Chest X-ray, AP view. Patient: 34 years old, sex F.
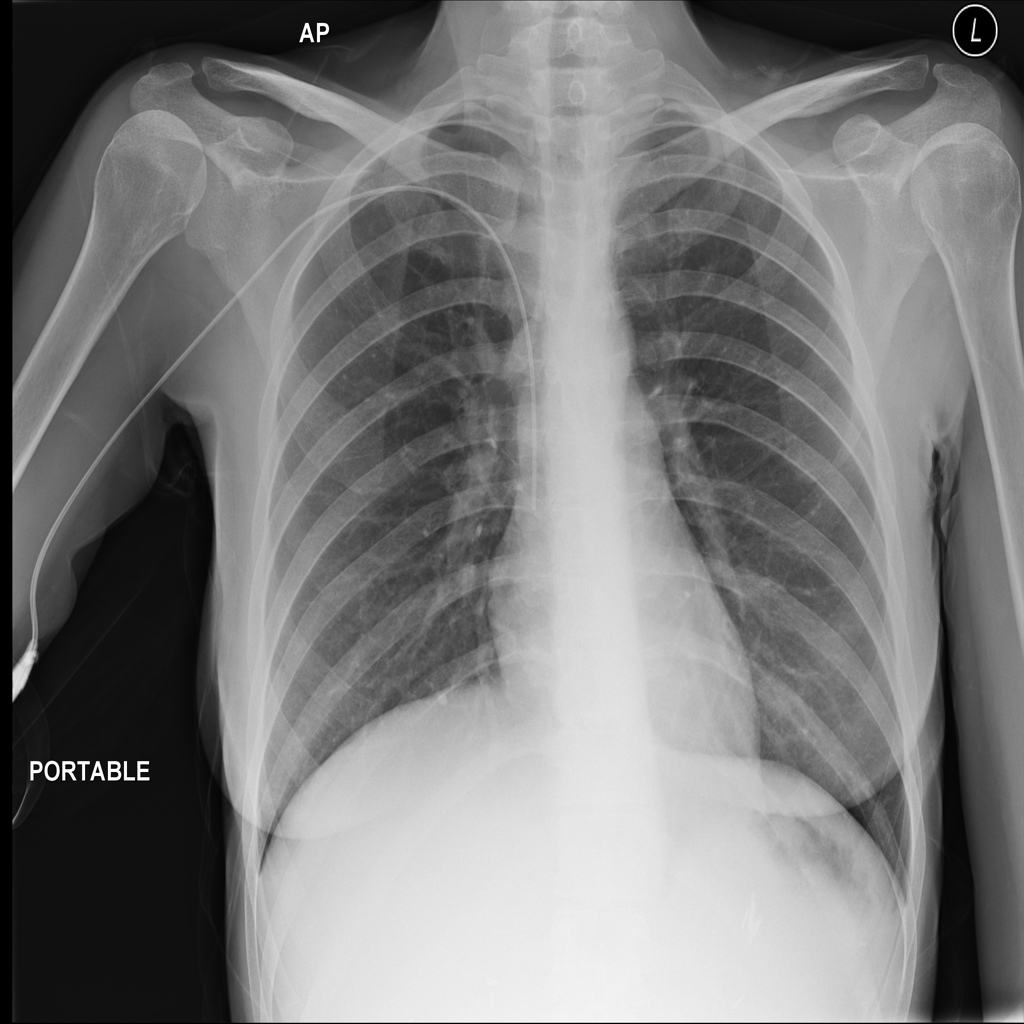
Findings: No Finding